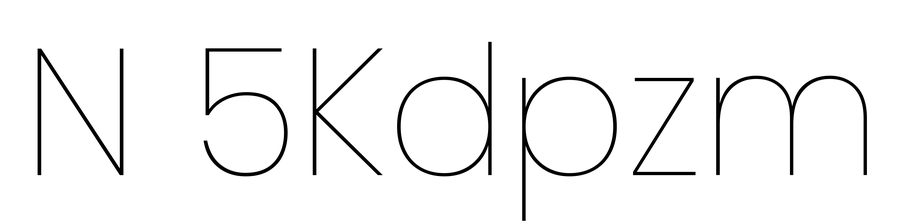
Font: Poppins-Thin